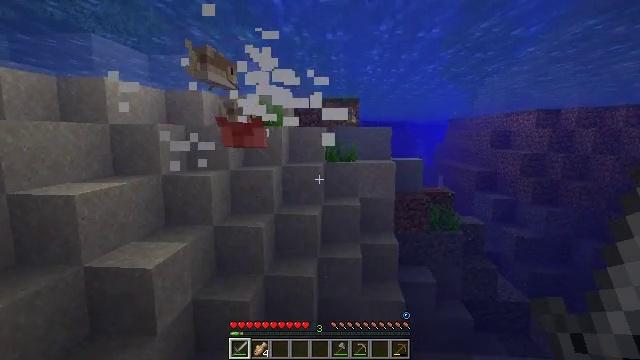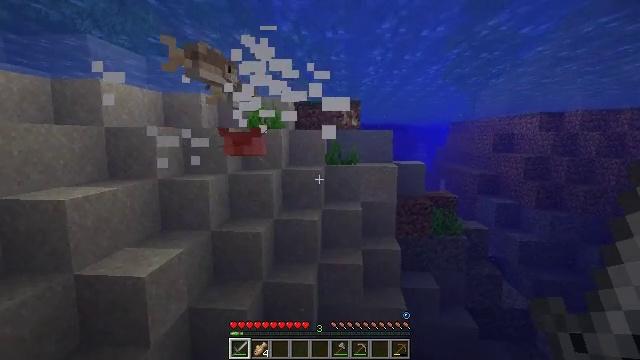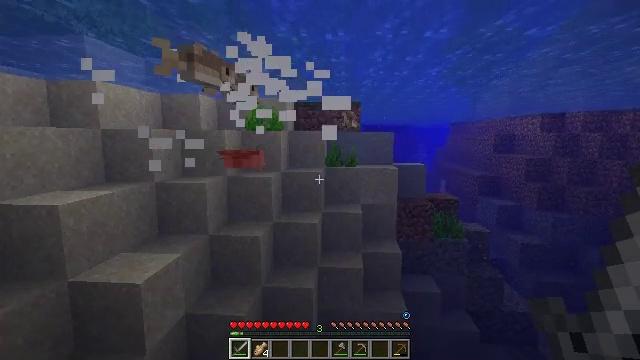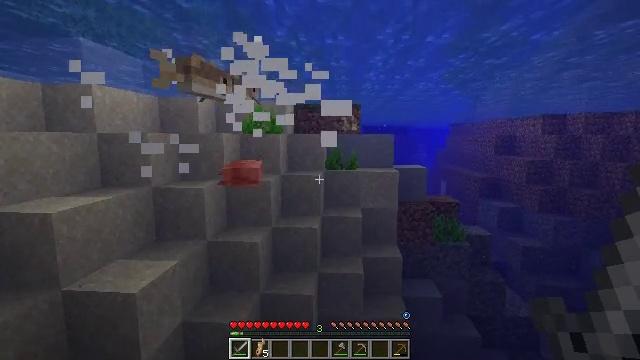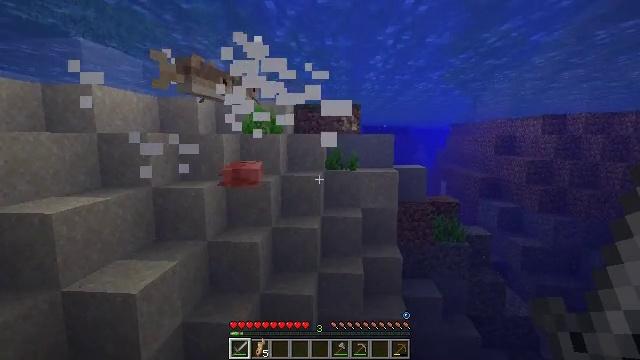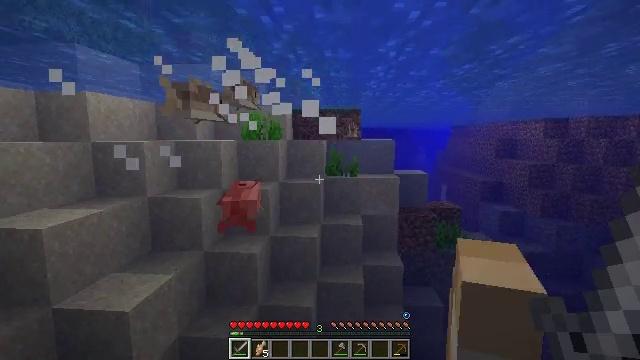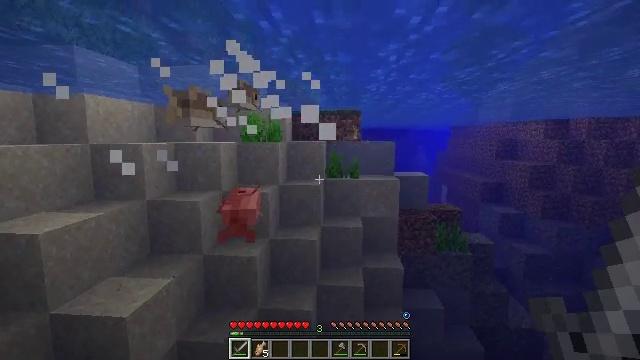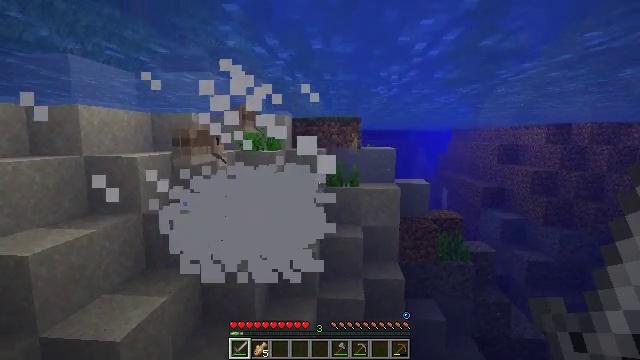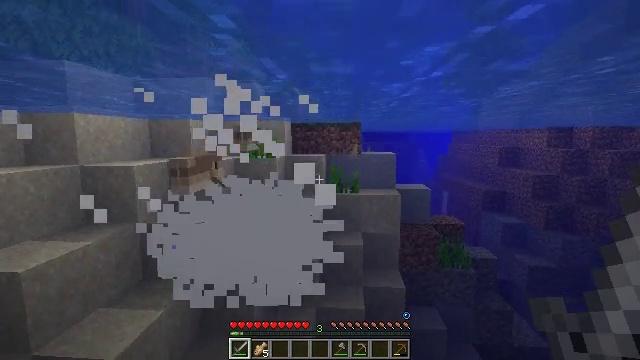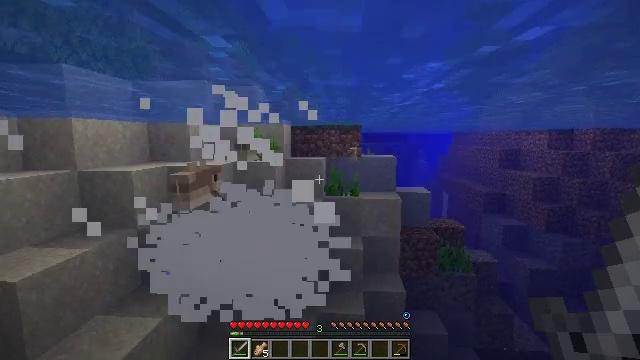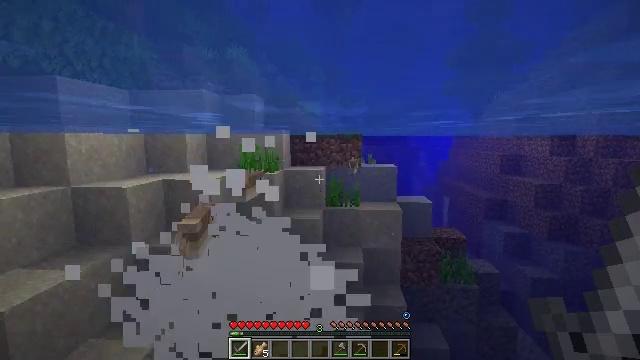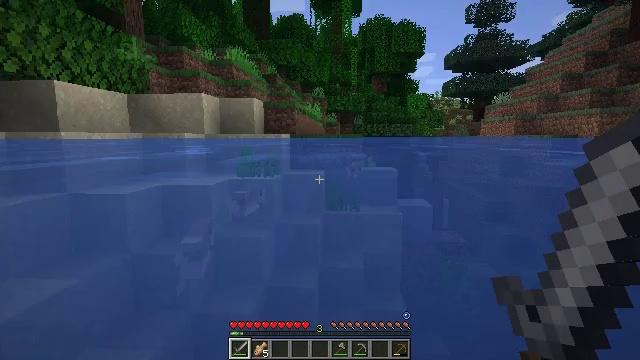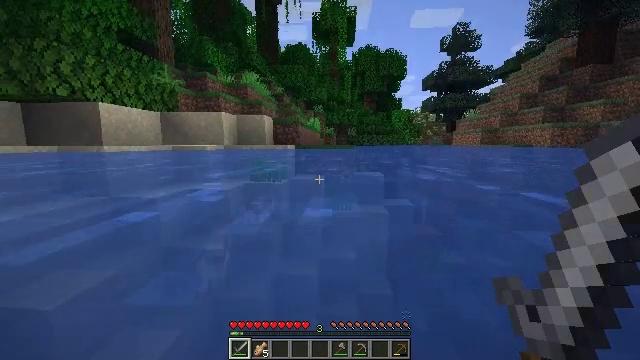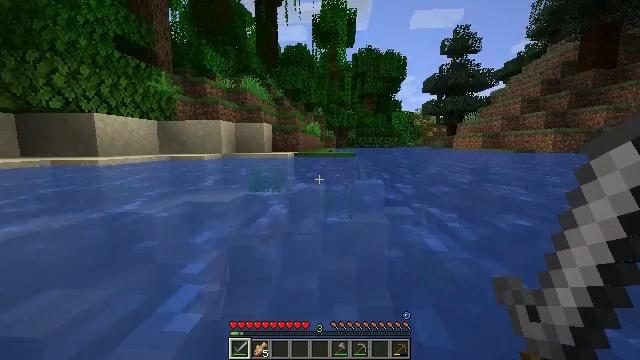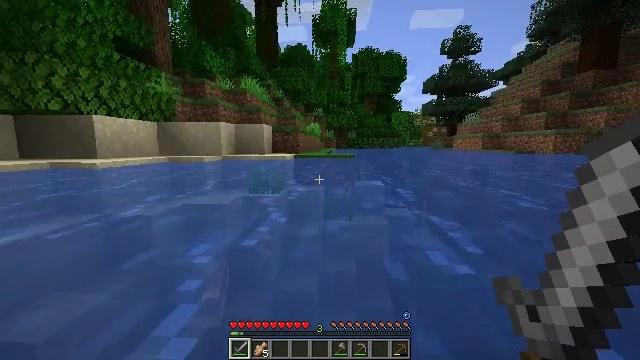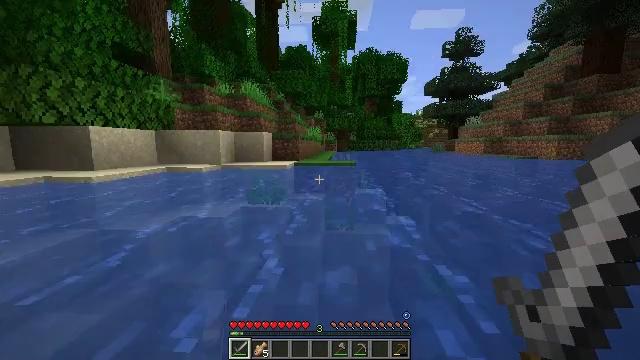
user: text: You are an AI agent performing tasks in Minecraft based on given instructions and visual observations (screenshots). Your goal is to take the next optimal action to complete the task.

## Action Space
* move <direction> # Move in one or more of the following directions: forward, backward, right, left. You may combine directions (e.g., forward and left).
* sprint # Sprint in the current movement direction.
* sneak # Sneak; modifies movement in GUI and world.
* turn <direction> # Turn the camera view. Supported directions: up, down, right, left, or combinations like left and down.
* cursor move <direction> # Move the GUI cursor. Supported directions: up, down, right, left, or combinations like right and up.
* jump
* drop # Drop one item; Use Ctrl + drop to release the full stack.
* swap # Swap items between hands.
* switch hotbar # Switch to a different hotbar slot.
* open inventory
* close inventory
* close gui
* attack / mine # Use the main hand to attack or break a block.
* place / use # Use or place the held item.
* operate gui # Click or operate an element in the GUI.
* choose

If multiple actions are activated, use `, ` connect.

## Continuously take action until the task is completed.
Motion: motion action
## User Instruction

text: Kill the cod.
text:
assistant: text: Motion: move forward, jump
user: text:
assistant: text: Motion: move forward, jump
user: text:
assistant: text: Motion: move forward, jump
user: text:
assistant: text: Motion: move forward, jump
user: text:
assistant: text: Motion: move forward, jump
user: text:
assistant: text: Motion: move forward, jump
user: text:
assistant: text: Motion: move forward, jump
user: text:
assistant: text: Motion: move forward, jump
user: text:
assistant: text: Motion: move forward, jump
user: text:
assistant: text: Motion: move forward, jump
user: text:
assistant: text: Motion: move forward, jump
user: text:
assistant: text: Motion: move forward, jump
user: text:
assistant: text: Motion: move forward, jump
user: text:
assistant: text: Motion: move forward, jump
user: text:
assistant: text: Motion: move forward, jump
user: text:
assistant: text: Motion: move forward, jump
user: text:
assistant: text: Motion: move forward, turn left and down, jump
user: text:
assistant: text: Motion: move forward, turn left and down
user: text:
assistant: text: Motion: move forward, turn left and down
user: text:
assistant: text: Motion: move forward, turn left and down
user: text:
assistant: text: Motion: move forward, turn left and down
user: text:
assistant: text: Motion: move forward, turn left and down
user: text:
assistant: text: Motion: move forward, turn left and down
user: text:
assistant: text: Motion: move forward, turn down
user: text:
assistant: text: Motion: move forward
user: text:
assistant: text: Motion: move forward
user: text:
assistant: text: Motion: move forward, turn down
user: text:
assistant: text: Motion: move forward, turn down
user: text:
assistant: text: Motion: move forward, turn down
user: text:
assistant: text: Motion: move forward, turn down